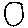
Label: circle